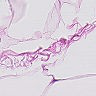
Metastatic tissue present: no